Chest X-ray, AP view. Patient: 50 years old, sex M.
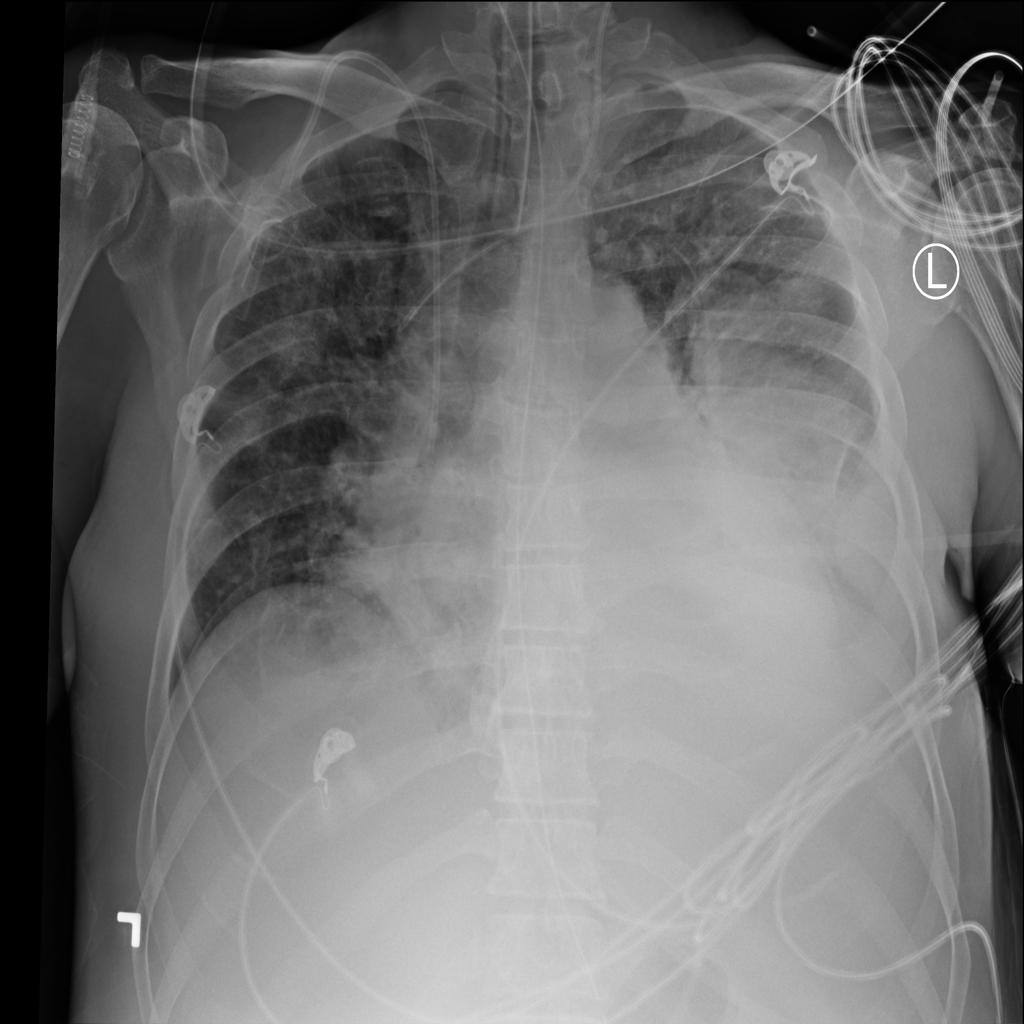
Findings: Consolidation, Infiltration